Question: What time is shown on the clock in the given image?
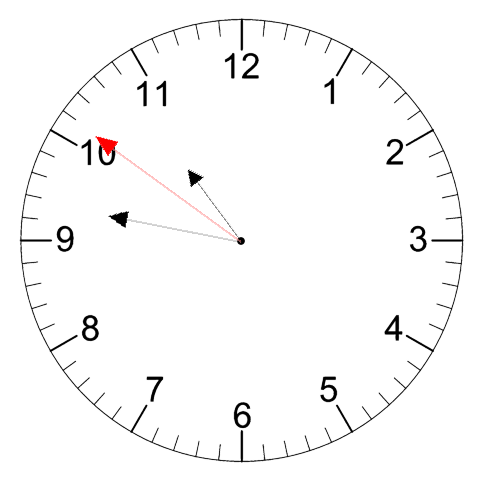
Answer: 10:46:51